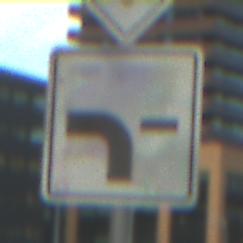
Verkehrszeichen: VerlaufVorfahrtsstrasse6
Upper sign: Vorfahrtsstrasse
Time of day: MorningAfternoon
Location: Outdoor (Urban)
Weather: PartlyCloudy
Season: NotSpecified
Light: Natural